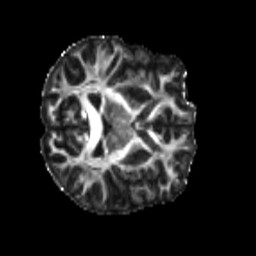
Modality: FA
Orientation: axial
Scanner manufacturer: siemens
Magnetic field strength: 3 T
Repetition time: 4 s
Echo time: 0.0594 s